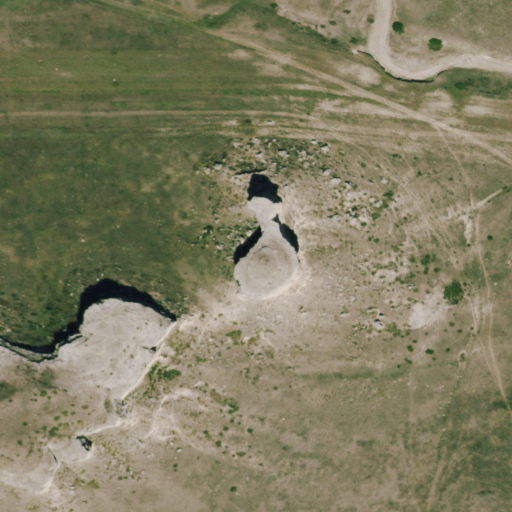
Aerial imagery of mountain in Colorado named Earthlodge Rock containing only grassland